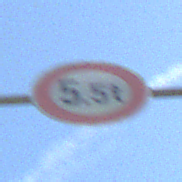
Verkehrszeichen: TatsaechlicheMasse
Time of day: MorningAfternoon
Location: Outdoor (Nature)
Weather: PartlyCloudy
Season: NotSpecified
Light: Natural